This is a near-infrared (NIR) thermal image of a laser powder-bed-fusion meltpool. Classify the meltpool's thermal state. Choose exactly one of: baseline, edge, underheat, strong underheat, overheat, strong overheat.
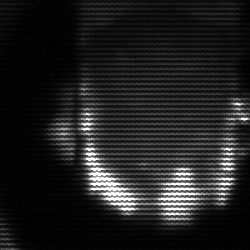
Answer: baseline